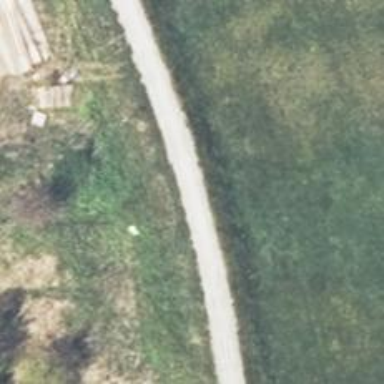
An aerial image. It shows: Cycleway with grade 1 tracktype.